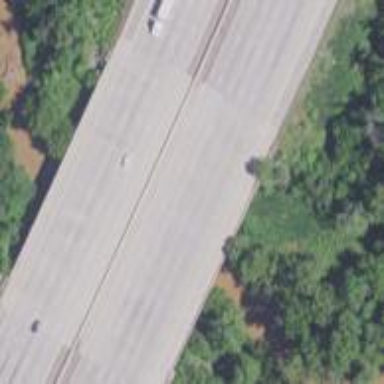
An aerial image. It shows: Bridge over motorway.